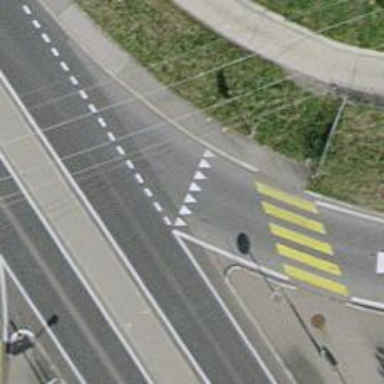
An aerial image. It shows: Road with "give way" sign.